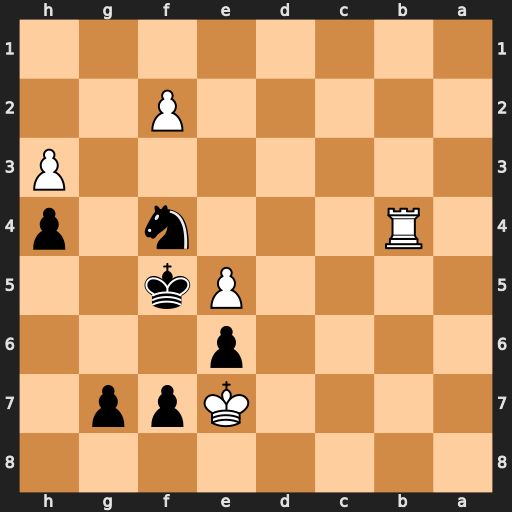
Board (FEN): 8/4Kpp1/4p3/4Pk2/1R3n1p/7P/5P2/8
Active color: b
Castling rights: -
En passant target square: -
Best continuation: Nd5+ Kxf7 Nxb4